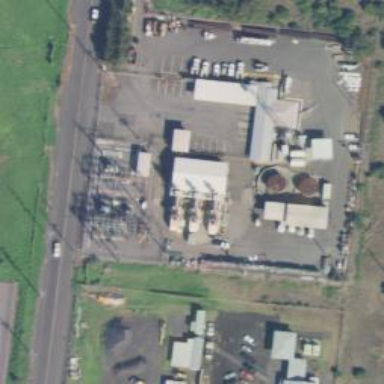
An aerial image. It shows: Generator for power supply.